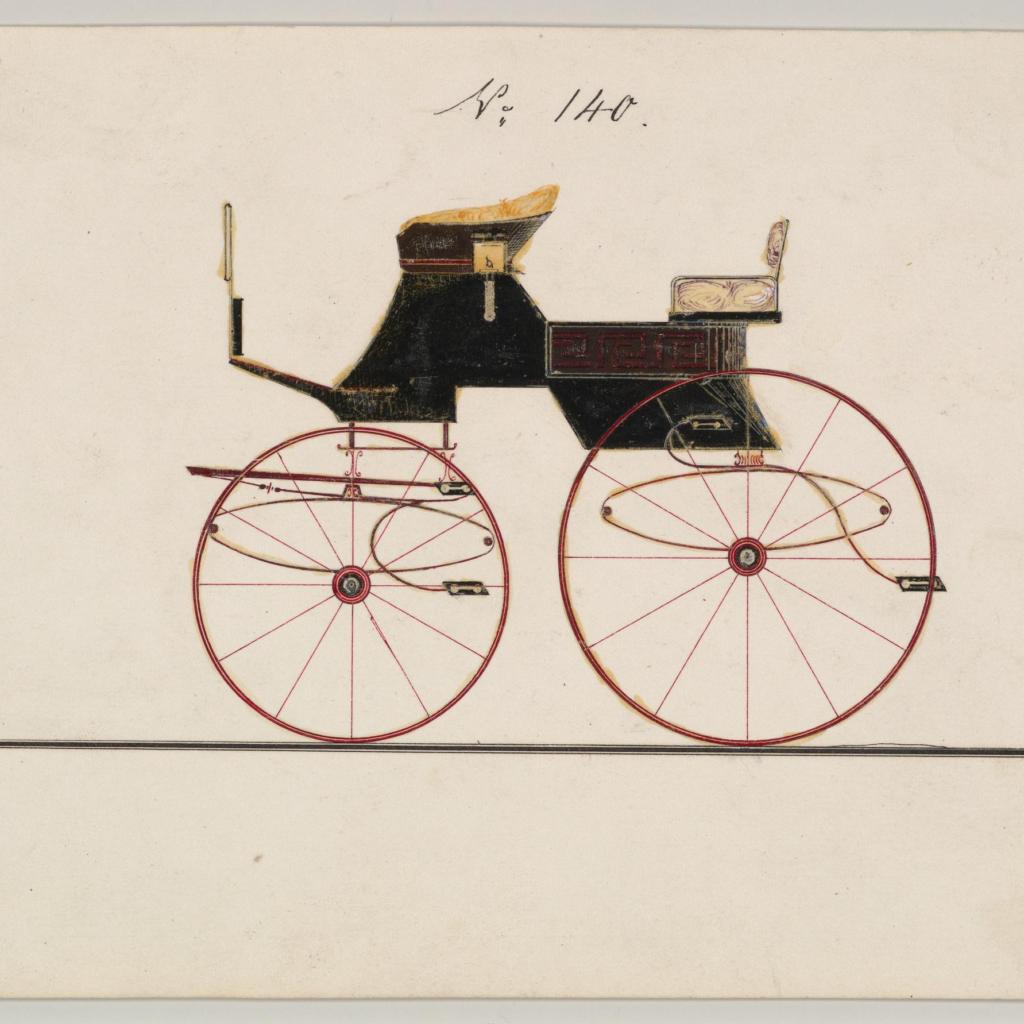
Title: Dog Cart Phaeton #140
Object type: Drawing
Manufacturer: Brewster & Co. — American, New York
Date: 1850–70
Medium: Pen and black ink, watercolor and gouache with gum arabic.
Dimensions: sheet: 5 3/16 x 8 3/8 in. (13.2 x 21.3 cm)
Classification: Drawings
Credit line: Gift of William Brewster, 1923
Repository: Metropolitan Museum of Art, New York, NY